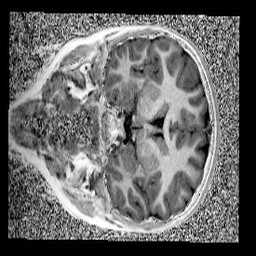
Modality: UNIT1
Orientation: coronal
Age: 9
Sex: male
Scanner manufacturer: siemens
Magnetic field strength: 3 T
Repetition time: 4 s
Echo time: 0.00299 s